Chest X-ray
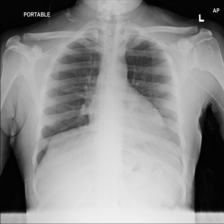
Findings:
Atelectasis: negative
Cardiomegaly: negative
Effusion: negative
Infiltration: negative
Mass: negative
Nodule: negative
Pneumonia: negative
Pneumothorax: negative
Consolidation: negative
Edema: negative
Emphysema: negative
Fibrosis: negative
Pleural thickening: negative
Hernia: negative